Interaction volume radius: 5 \u00c5
Interaction volume height: 15 \u00c5
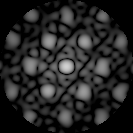
Disorder parameter: 0.3628